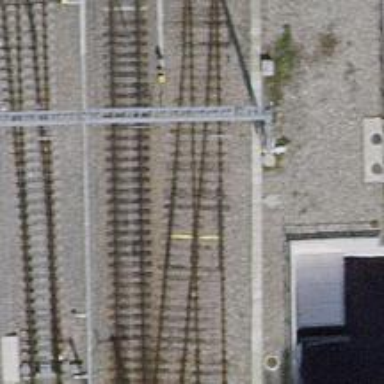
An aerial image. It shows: Railway yard with single rail track. The electrified track has contact line for power supply.